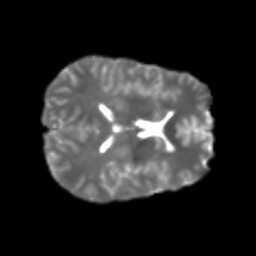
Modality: T2w
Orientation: axial
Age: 24
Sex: male
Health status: healthy
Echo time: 0.074 s